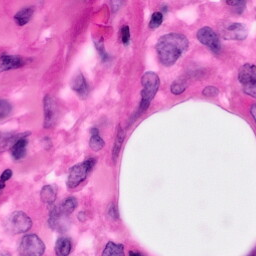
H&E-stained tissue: Pancreatic